Aerial crown-view tile of a tropical tree (Barro Colorado Island, Panama), acquired 20250915:
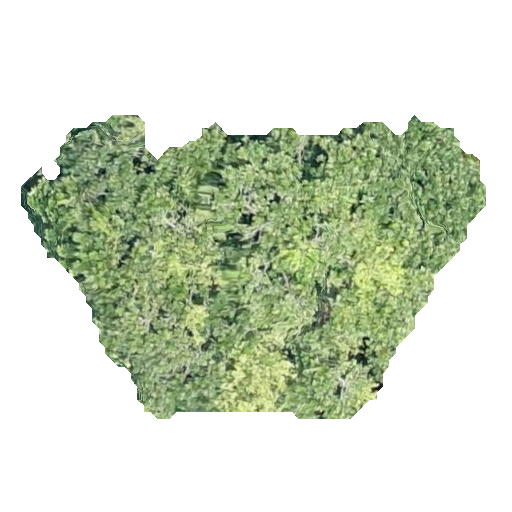
Species: Anacardium excelsum
GBIF accepted scientific name: Anacardium excelsum
Crown area: 144.757 m²